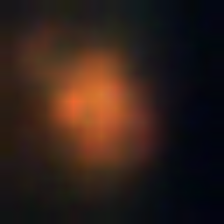
Taxon: NanoPlankton
Group: Other